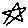
Label: star